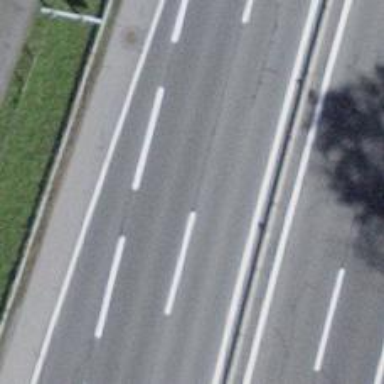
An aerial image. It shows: Trunk highway.